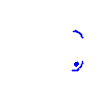
Particle: electron